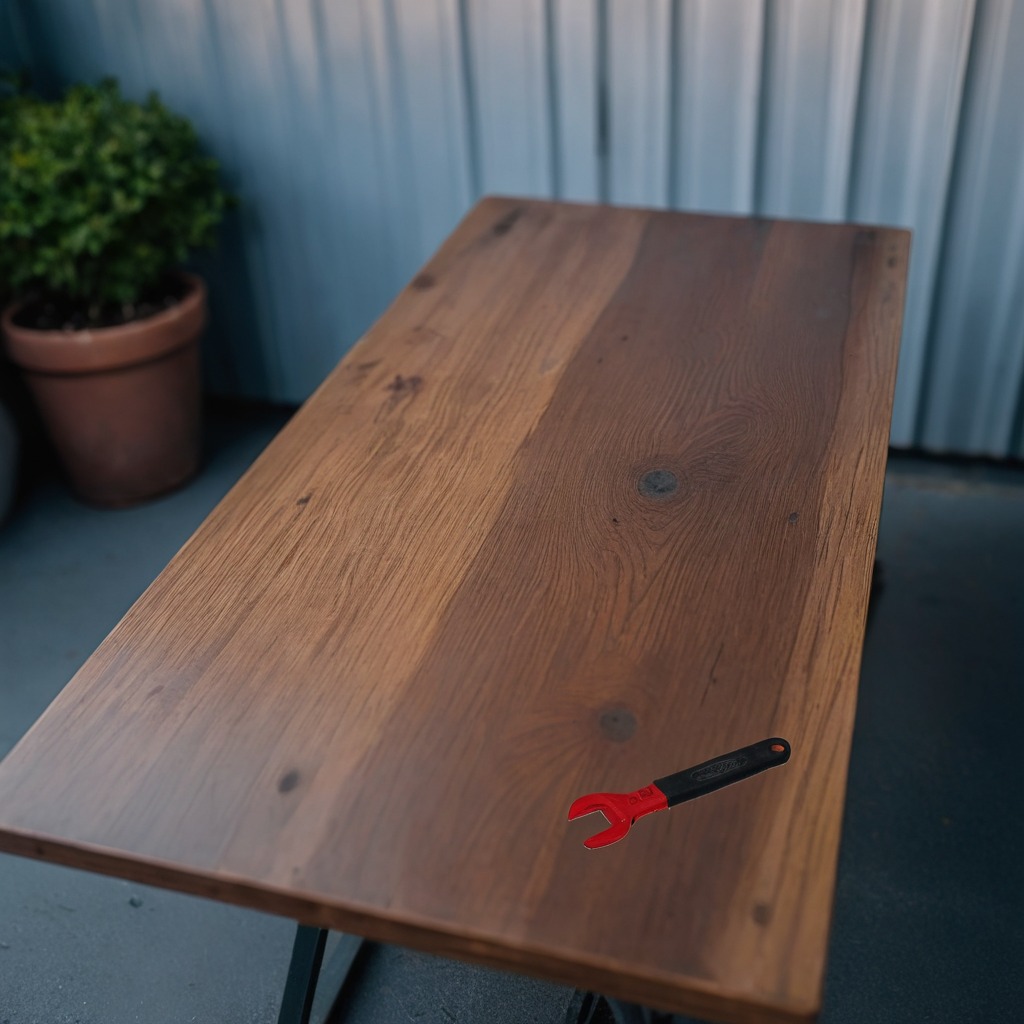
A wrench is lying on the table.